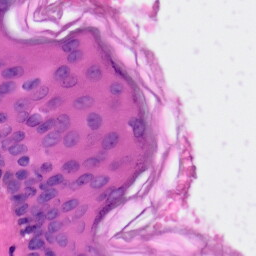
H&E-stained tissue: Skin